Question: I would like to change the mouse cursor type in pycharm 5.0.1 . I would like the normal line cursor like for word editors and not this kind of selection cursor. Kindly assist am new to python and using pycharm.

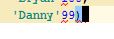
Answer: It seems you have gone into mode.
1. Check what keyboard shortcut may be assigned to that in Preferences - Keymap - Editor Actions - Toggle Insert/Overwrite.
2. If it has no keyboard shortcut, or you can't be bothered to remember it, you can toggle it by pressing Command/Ctrl + Shift + A, type "overwrite" in the popup, which should bring up the "Toggle Insert/Overwrite" option, and hit enter.